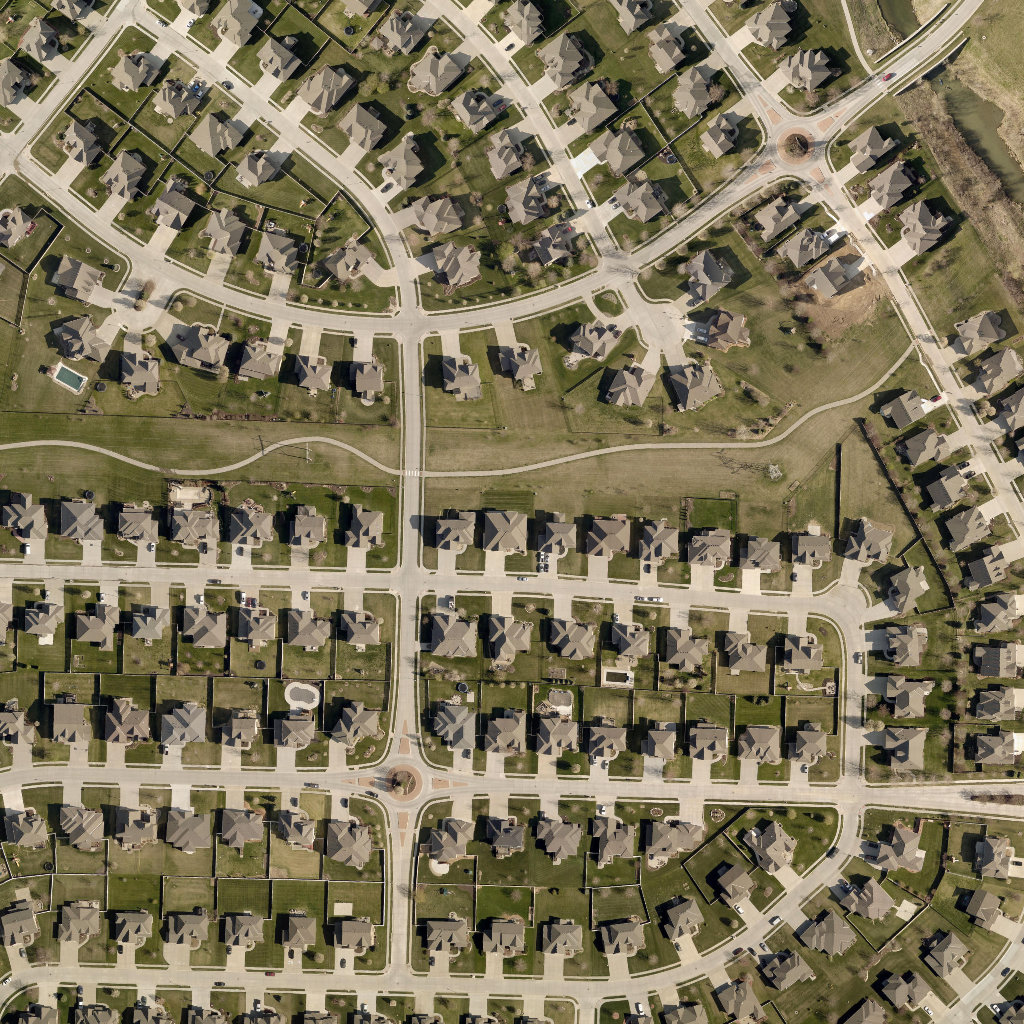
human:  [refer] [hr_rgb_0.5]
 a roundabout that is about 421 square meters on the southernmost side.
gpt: <box>[[36, 73, 42, 79, 0]]</box>